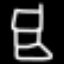
Label: chair